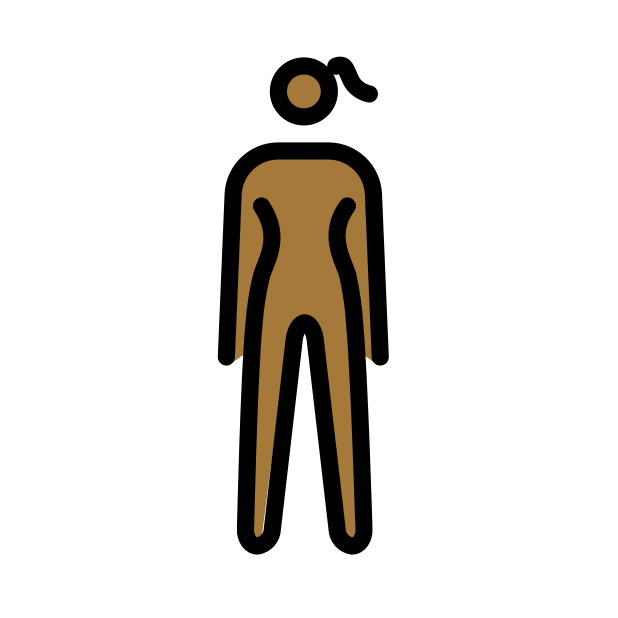
woman standing: medium-dark skin tone